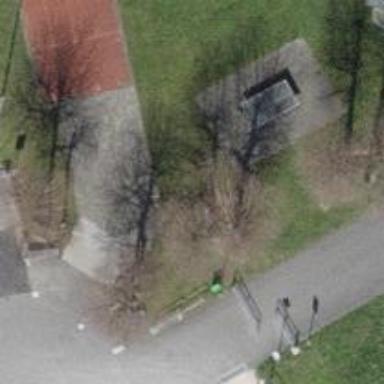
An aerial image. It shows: Bench.